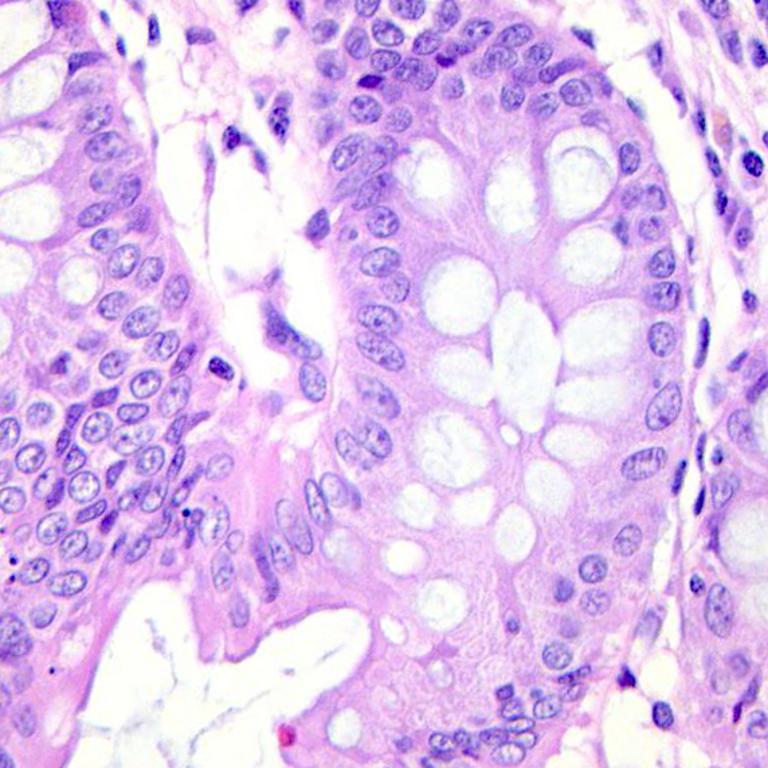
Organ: colon
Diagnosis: benign